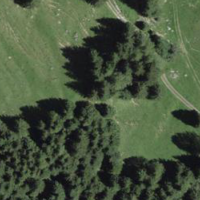
EUNIS habitat code: 24
Species observed at this site:
Centaurea scabiosa